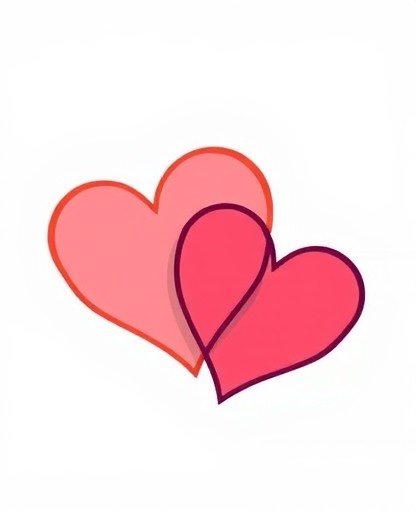
Category: Wedding